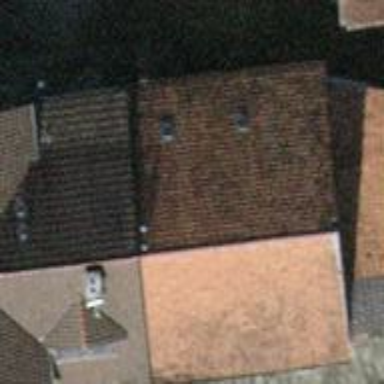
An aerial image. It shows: Farm building with gabled roof.